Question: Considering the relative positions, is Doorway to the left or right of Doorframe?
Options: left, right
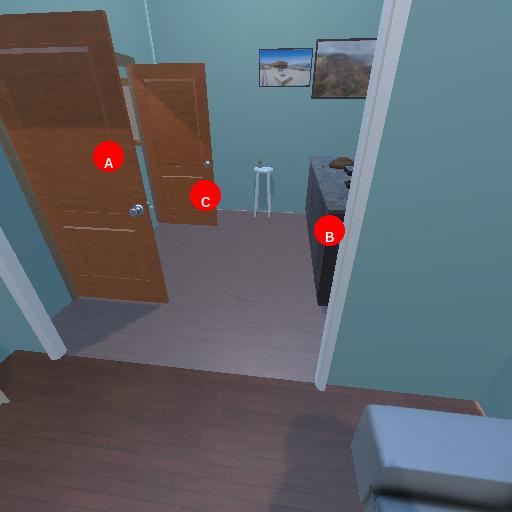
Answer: left